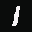
Label: 1